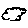
Label: cloud